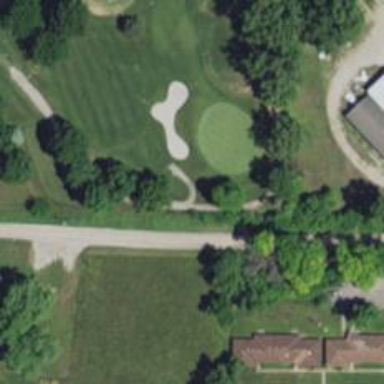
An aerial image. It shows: Pathway for golfing.